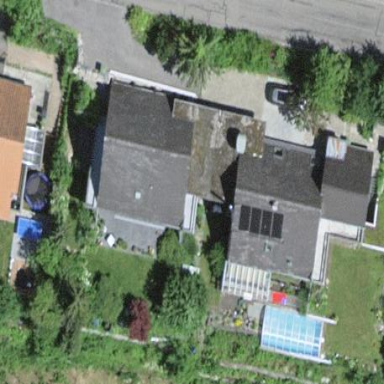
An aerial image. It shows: Simple and straightforward house.